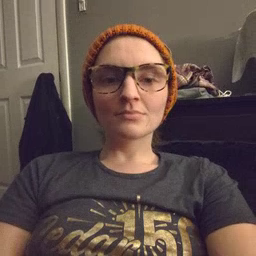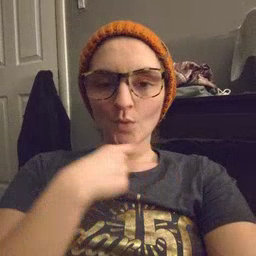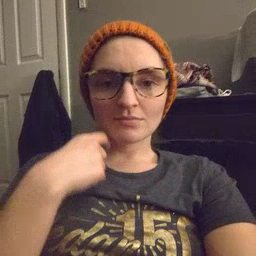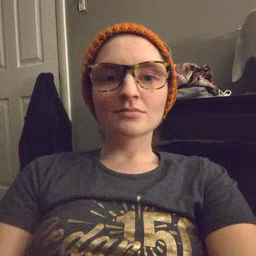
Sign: dry